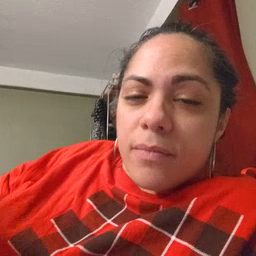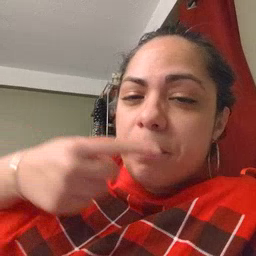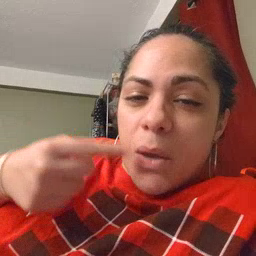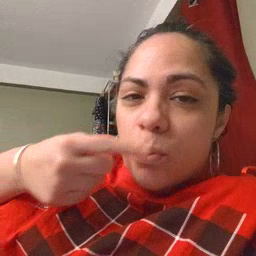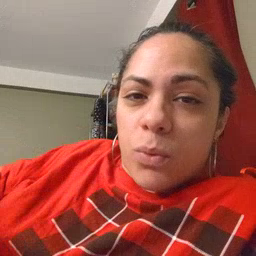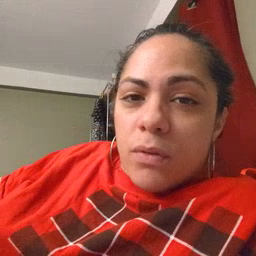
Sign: mouth